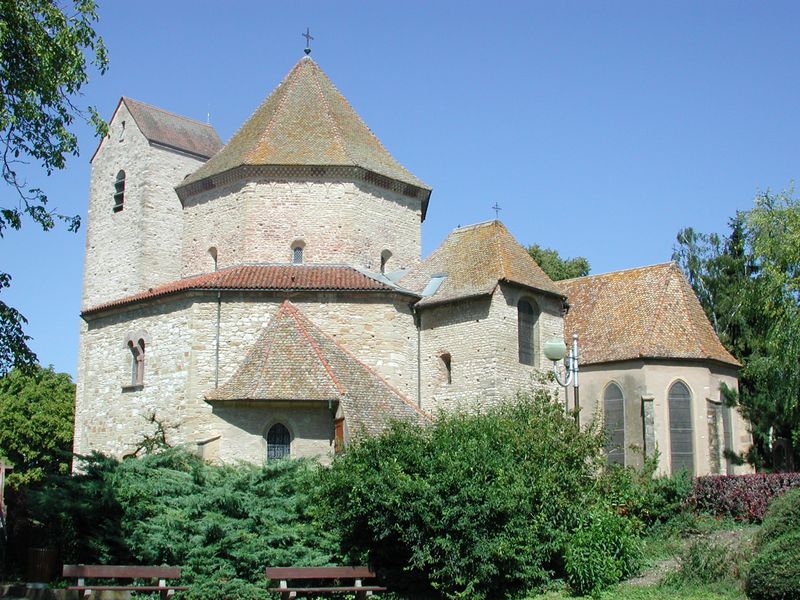
Titel: Ottmarsheim, ehemalige Nonnenklosterkirche
Standort: Ottmarsheim, Abteikirche (EU - F)
Schlagwörter: blau, himmel, grün, fenster, lampe, dach, park, rot, büsche, kirche, garten, dächer, ziegel, foto, burg, kloster, kreuz, bänke, mauern, romanik, chor, naturstein, kiche, kirchr, garteb, pfanzen